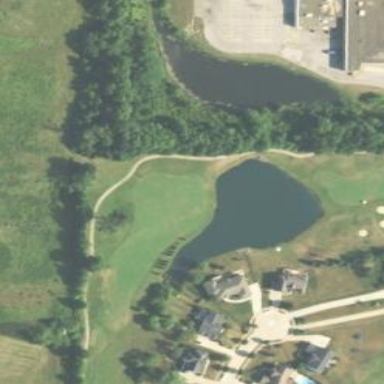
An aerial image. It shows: Water hazard in golf course. The hazard is natural water feature.